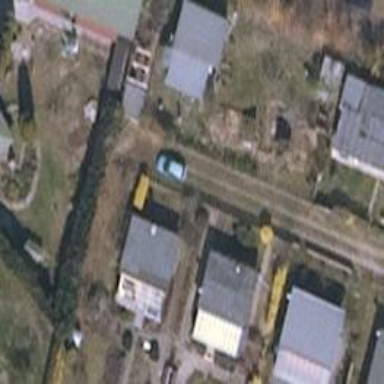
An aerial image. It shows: Road that serves allotments.